Field crop: tomato
Growth stage: 1
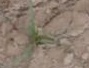
Species: cyperus